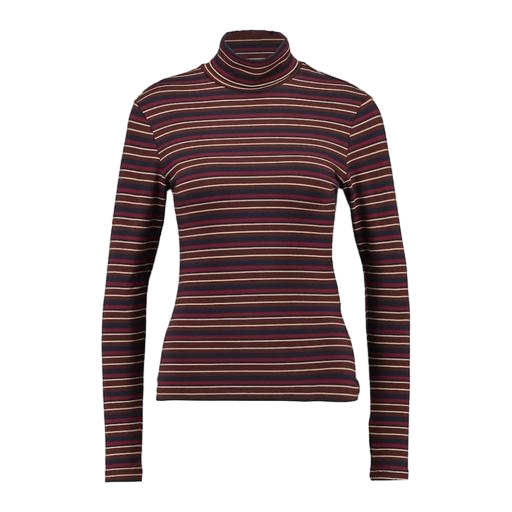
multicolor vero moda rust high neck blouse, multicolor skinny stretch polo shirt, striped tight fitting tee, white background